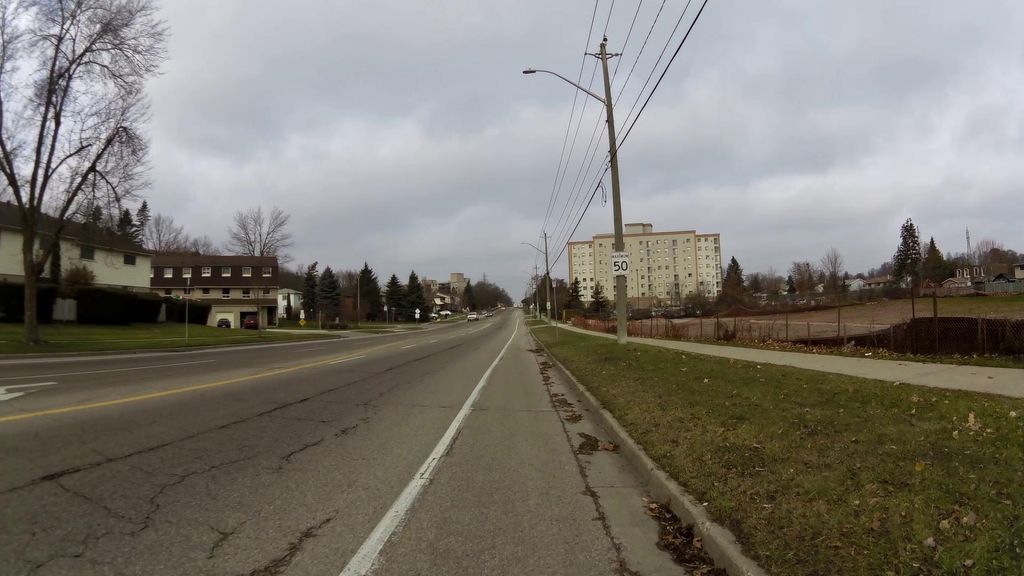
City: kitchener-waterloo